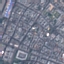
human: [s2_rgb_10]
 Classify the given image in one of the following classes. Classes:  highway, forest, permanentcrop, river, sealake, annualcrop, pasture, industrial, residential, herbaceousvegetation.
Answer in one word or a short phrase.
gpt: Residential